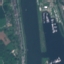
Land use / land cover class: River